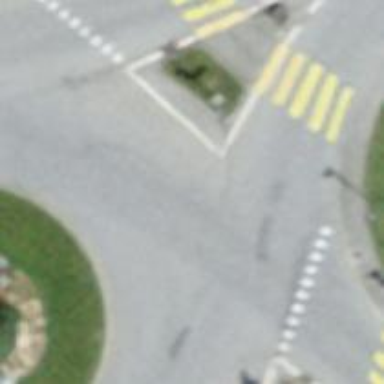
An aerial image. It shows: Primary highway intersecting roundabout.